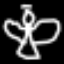
Label: angel